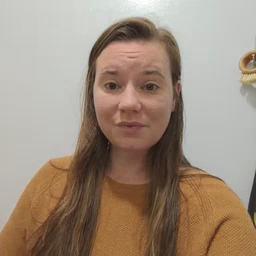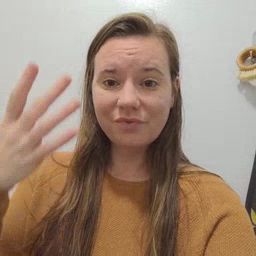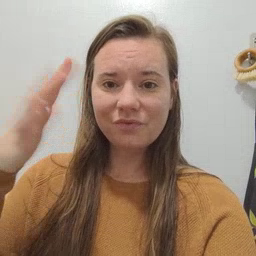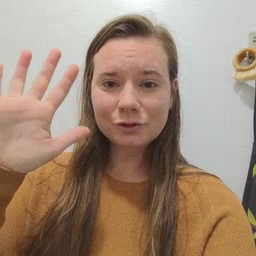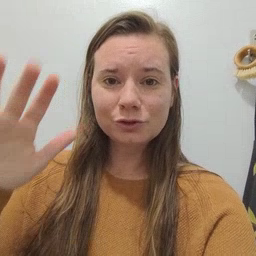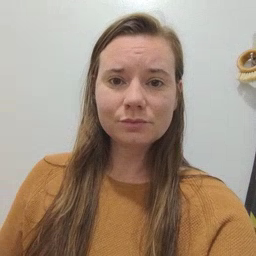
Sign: finish